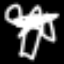
Label: palm tree